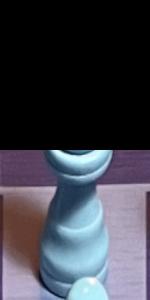
Label: Queen_White